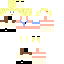
A female human skin with pale skin, wearing blonde long hair dressed in a blue tshirt and brown shorts, featuring a closed mouth.